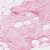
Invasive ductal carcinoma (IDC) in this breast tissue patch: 0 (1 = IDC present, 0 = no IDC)